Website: home-depot
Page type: review-order
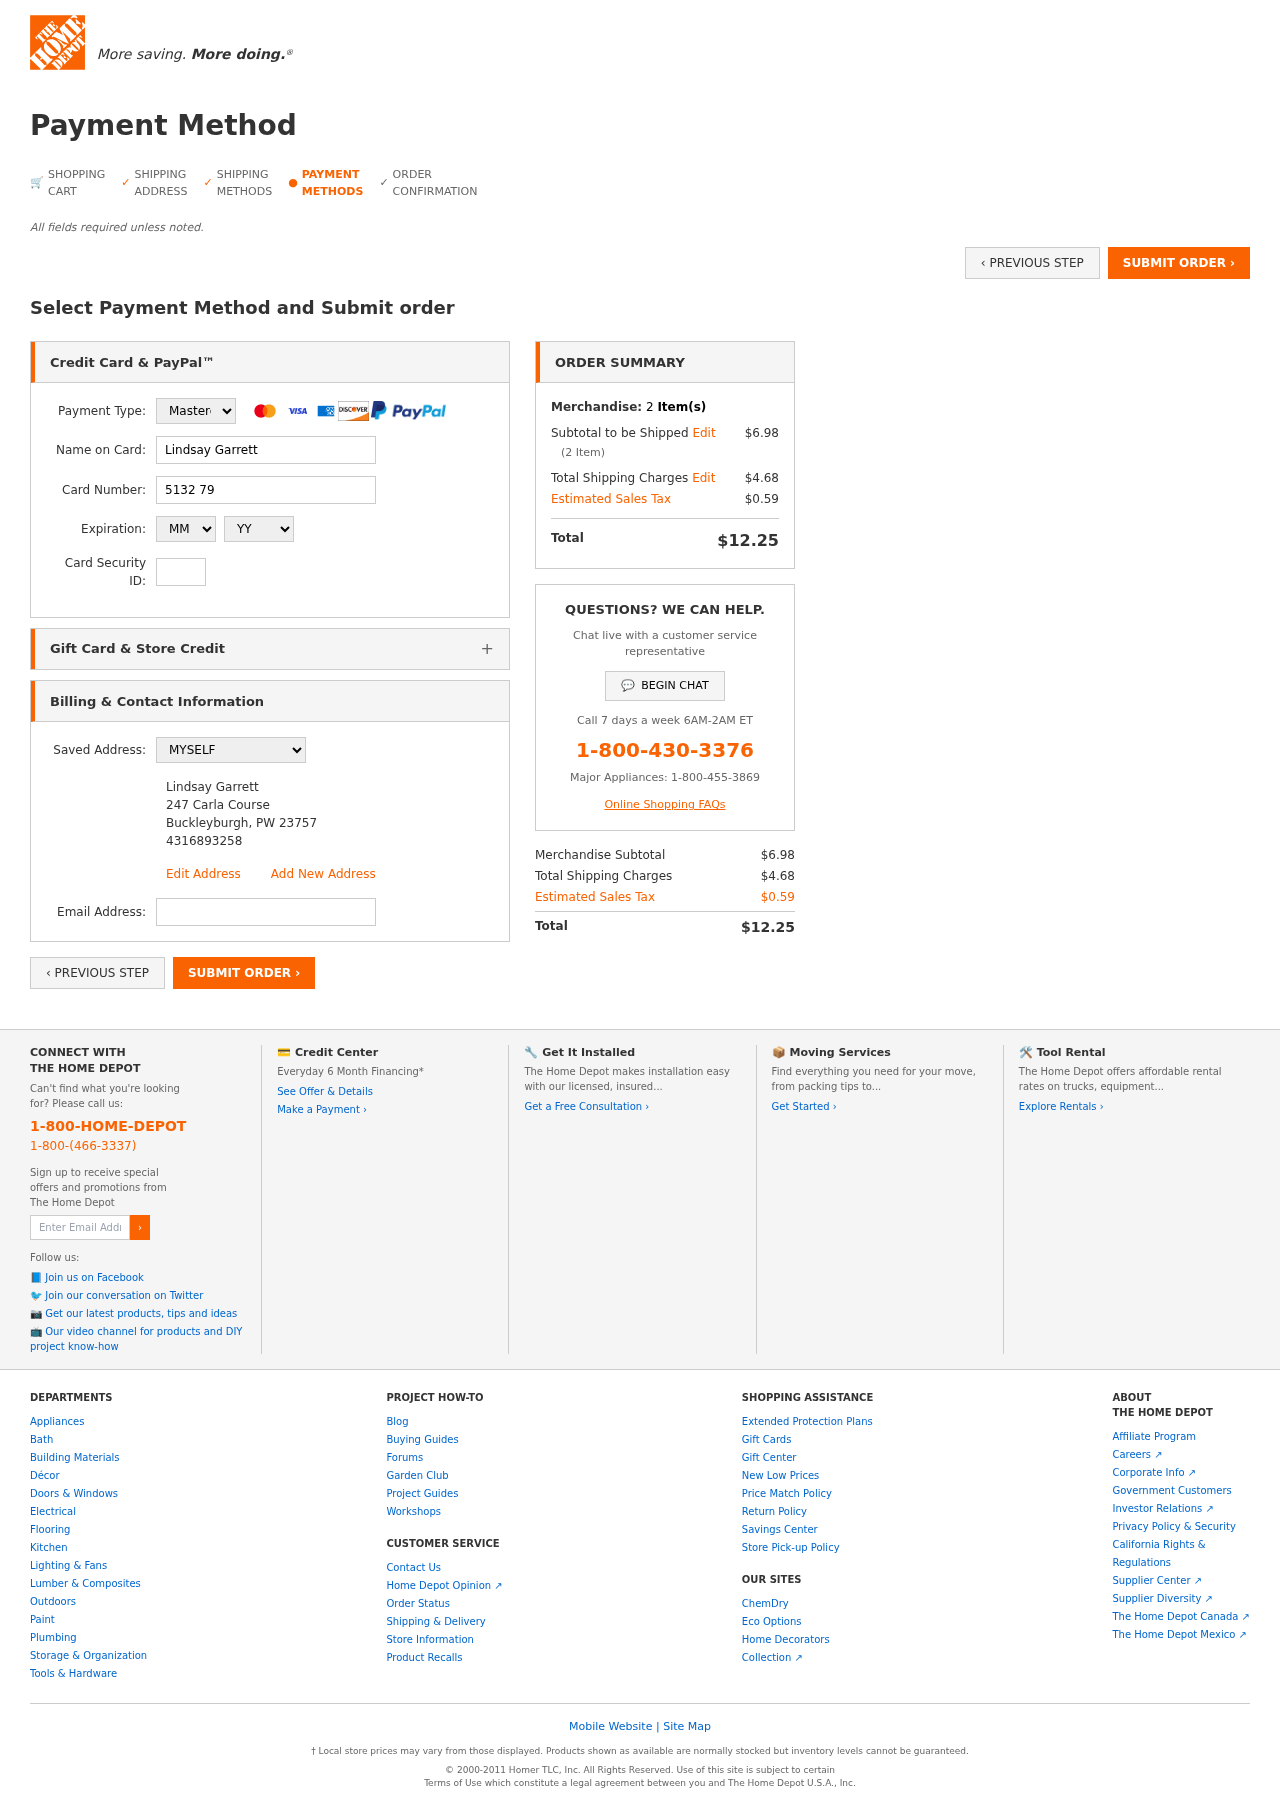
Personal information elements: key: PII_CARD_CVV
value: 933
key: PII_CARD_EXPIRY_MONTH
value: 01
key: PII_CARD_EXPIRY_YEAR
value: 27
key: PII_CARD_NUMBER
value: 5132 7925 7725 2259
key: PII_CARD_TYPE
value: Mastercard
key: PII_EMAIL
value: lgarrett@gmail.com
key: PII_FULLNAME
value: Lindsay Garrett
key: PII_FULLNAME2
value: Lindsay Garrett
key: PII_STREET2
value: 247 Carla Course
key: PII_CITY2
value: Buckleyburgh
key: PII_STATE_ABBR2
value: PW
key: PII_POSTCODE2
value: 23757
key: PII_PHONE2
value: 4316893258
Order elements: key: ORDER_NUM_ITEMS
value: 2
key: ORDER_SUBTOTAL
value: $6.98
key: ORDER_NUM_ITEMS2
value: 2
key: ORDER_SHIPPING_COST
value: $4.68
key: ORDER_TAX
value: $0.59
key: ORDER_TOTAL
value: $12.25
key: ORDER_SUBTOTAL2
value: $6.98
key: ORDER_SHIPPING_COST2
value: $4.68
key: ORDER_TAX2
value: $0.59
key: ORDER_TOTAL2
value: $12.25